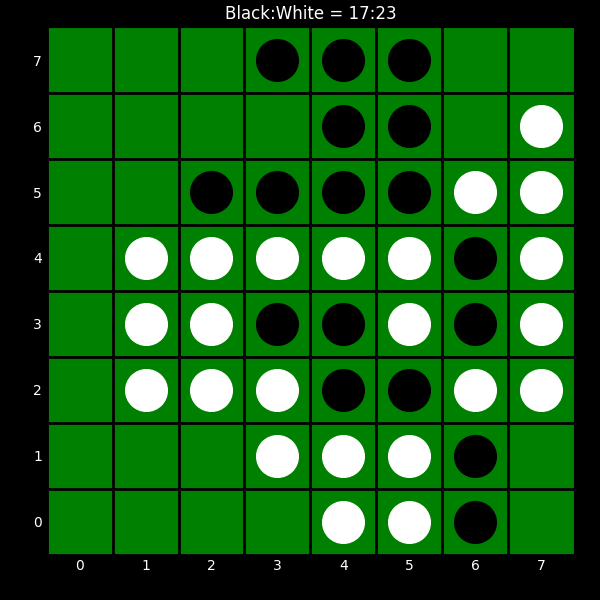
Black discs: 17
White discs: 23